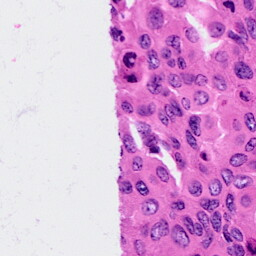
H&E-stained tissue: Cervix